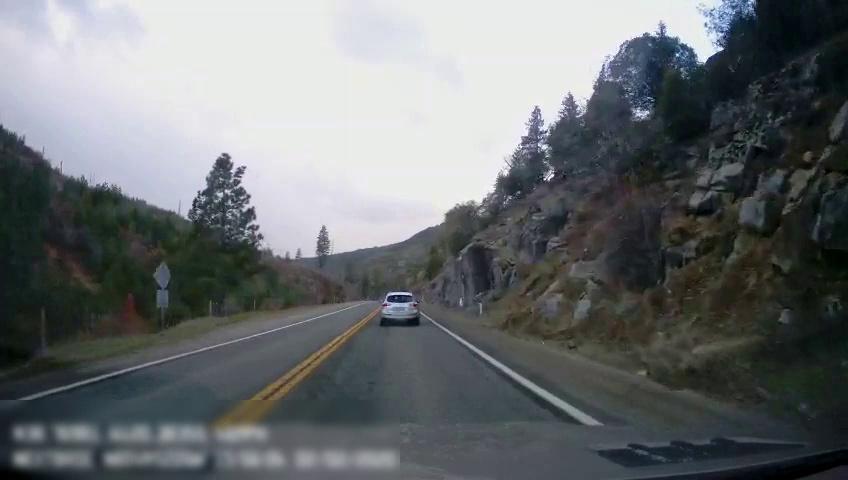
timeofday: Day
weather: Cloudy
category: Drivable Space
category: Vehicles | Car
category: Lanes | Current Lane
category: Lanes | Current Lane
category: Lanes | Opposite Lane